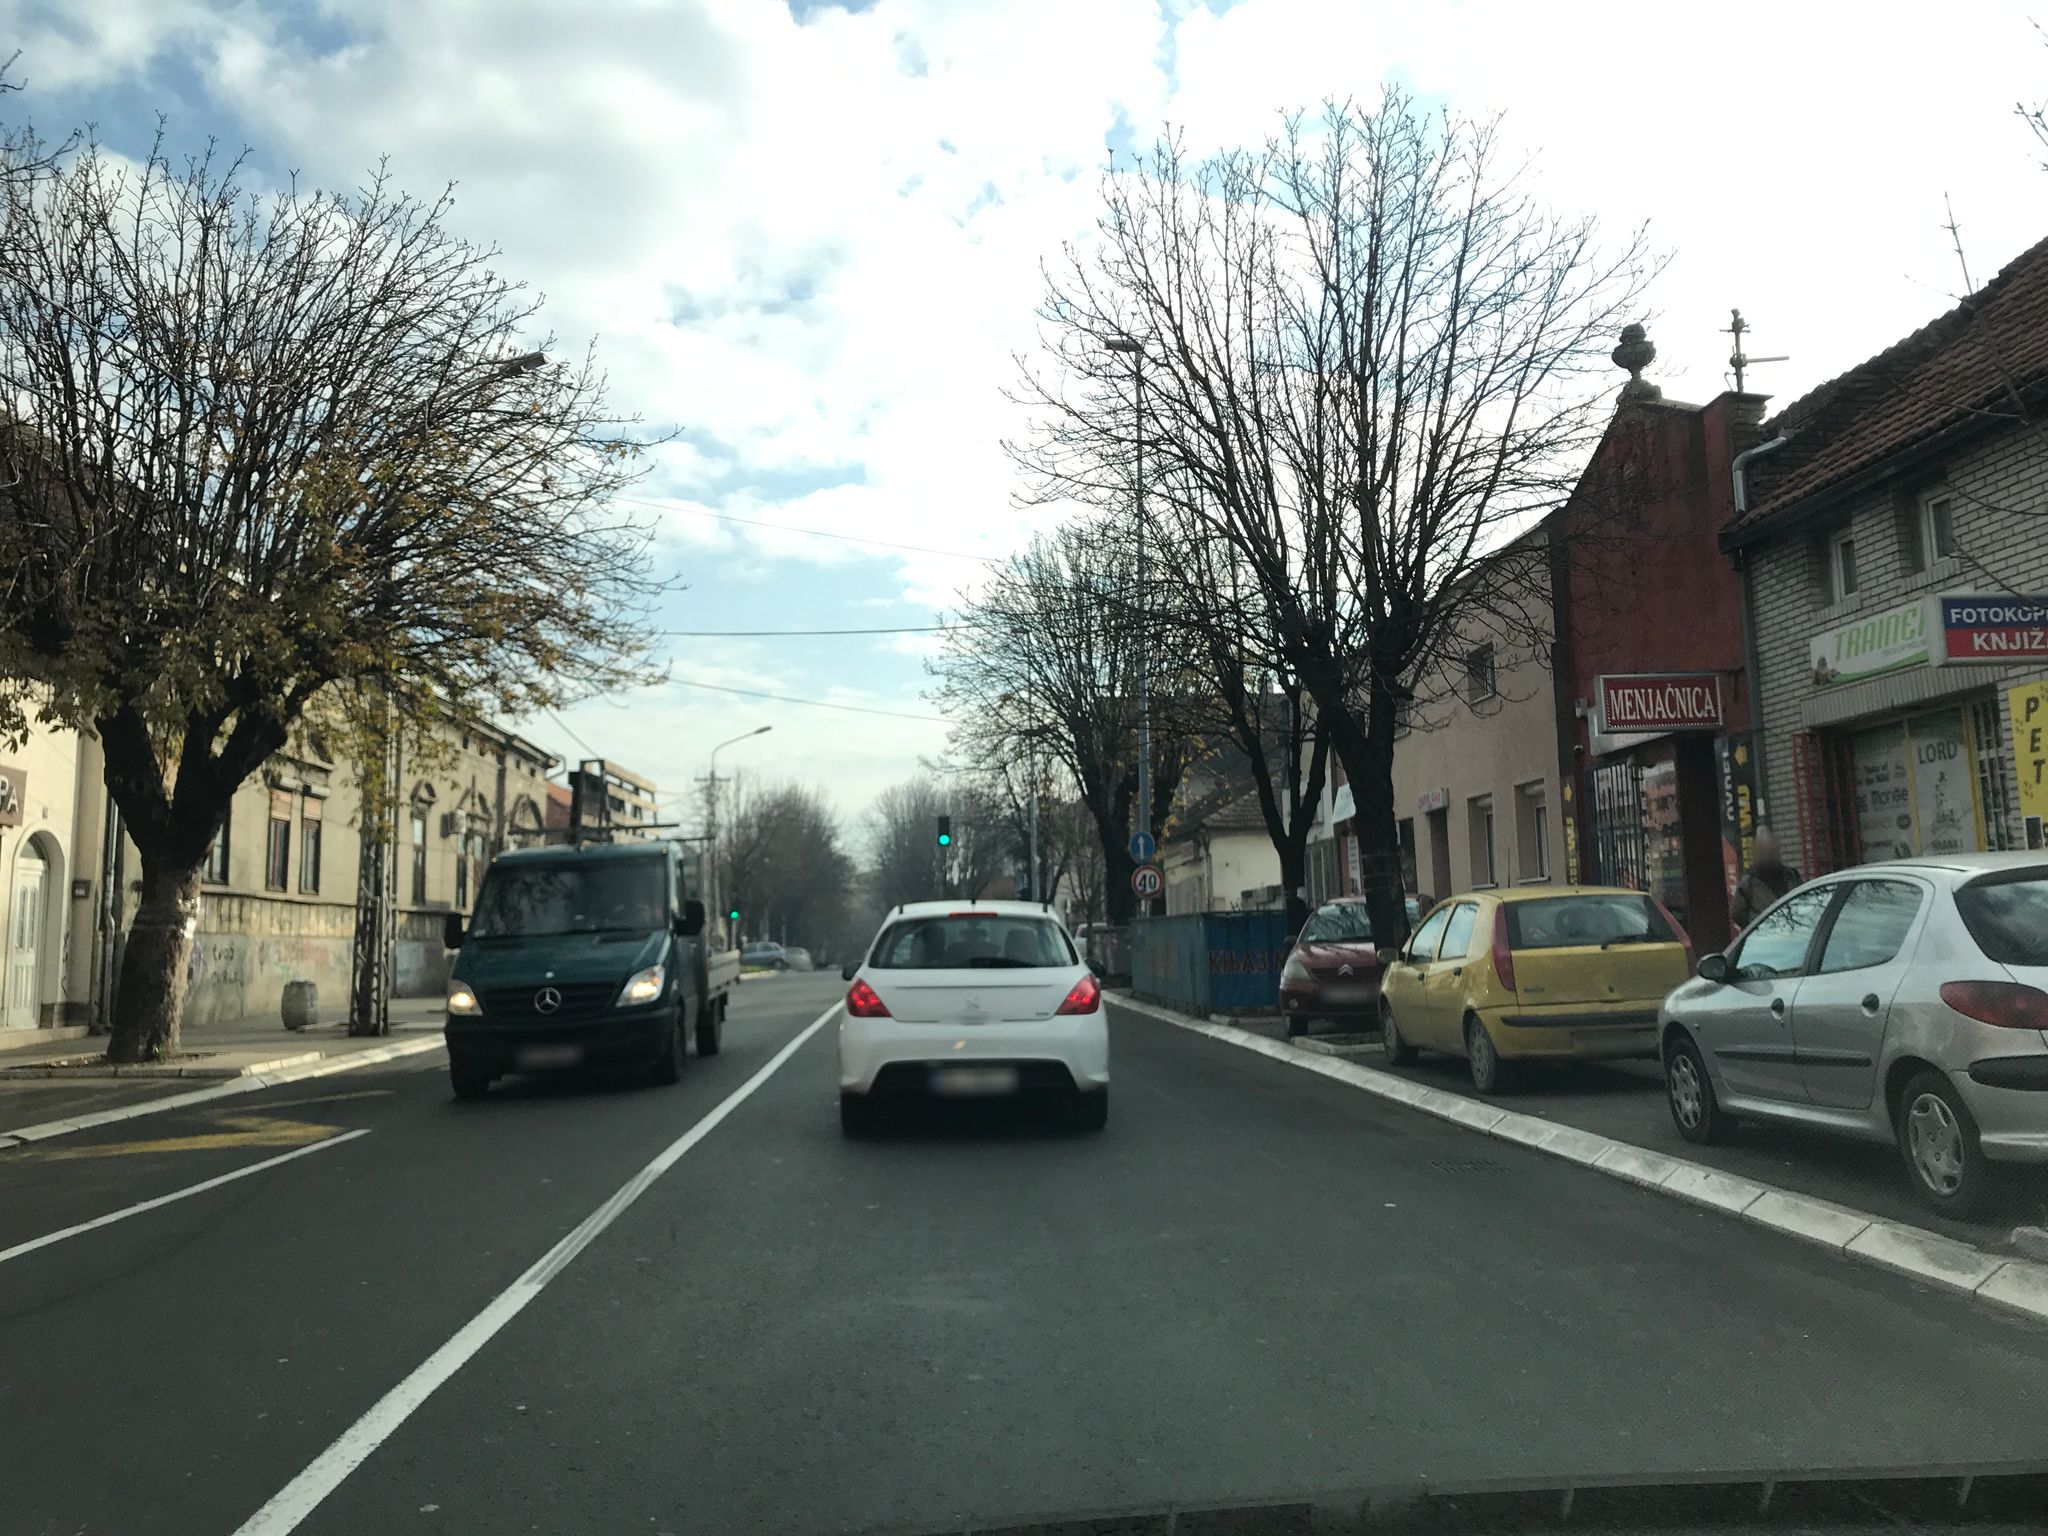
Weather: cloudy
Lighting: day
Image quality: good
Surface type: driving surface
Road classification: secondary
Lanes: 3
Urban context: urban centre
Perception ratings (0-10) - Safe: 5.21, Lively: 7.72, Beautiful: 8.2, Boring: 2.96, Depressing: 3.91, Wealthy: 7.13